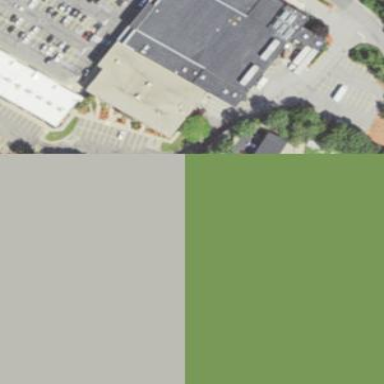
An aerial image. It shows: Parking area.